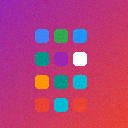
Screen state: on